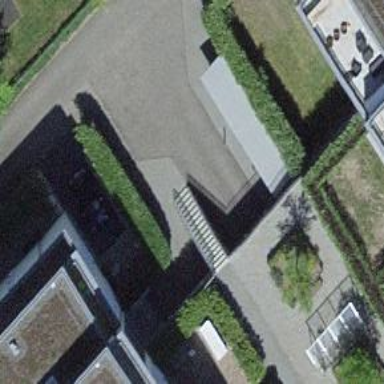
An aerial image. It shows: Parking entrance.